五年级 · 立体几何学
计算下面几何体的表面积和体积。

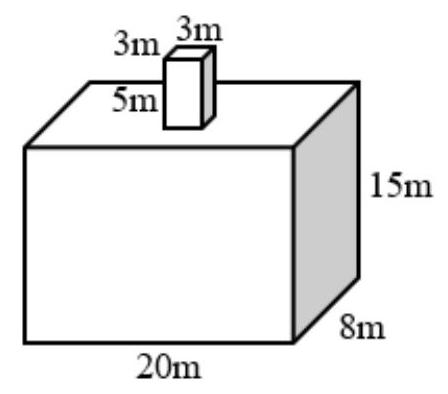
答案: 解$1220 \mathrm{~m}^{2} ; 2445 \mathrm{~m}^{3}$

【分析】长方体的表面积 $=($ 长 $\times$ 宽 + 宽 $\times$ 高 + 长 $\times$ 高 $) \times 2$, 长方体的体积 $=$ 长 $\times$ 宽 $\times$ 高, 几何体的表面积 $=$ 大长方体的表面积 + 小长方体 4 个侧面的面积, 几何体的体积 $=$ 大长方体的体积十小长方体的体积, 据此解答。

【详解】表面积： $(20 \times 8+20 \times 15+8 \times 15 ） \times 2+5 \times 3 \times 4$

$=(160+300+120) \times 2+5 \times 3 \times 4$

$=580 \times 2+5 \times 3 \times 4$

$=1160+60$

$=1220\left(\mathrm{~m}^{2}\right)$

体积: $20 \times 8 \times 15+5 \times 3 \times 3$

$=160 \times 15+15 \times 3$

$=2400+45$

$=2445\left(\mathrm{~m}^{3}\right)$

所以, 这个几何体的表面积是 $1220 \mathrm{~m}^{2}$, 体积是 $2445 \mathrm{~m}^{3}$ 。
解析: 解$1220 \mathrm{~m}^{2} ; 2445 \mathrm{~m}^{3}$

【分析】长方体的表面积 $=($ 长 $\times$ 宽十+宽 $\times$ 高 + 长 $\times$ 高 $) \times 2$, 长方体的体积 $=$ 长 $\times$ 宽 $\times$ 高, 几何体的表面积 $=$ 大长方体的表面积 + 小长方体 4 个侧面的面积, 几何体的体积 $=$ 大长方体的体积 + 小长方体的体积, 据此解答。

【详解】表面积： $(20 \times 8+20 \times 15+8 \times 15 ） \times 2+5 \times 3 \times 4$

$=(160+300+120) \times 2+5 \times 3 \times 4$

$=580 \times 2+5 \times 3 \times 4$

$=1160+60$

$=1220\left(\mathrm{~m}^{2}\right)$

体积: $20 \times 8 \times 15+5 \times 3 \times 3$

$=160 \times 15+15 \times 3$

$$
\begin{aligned}
& =2400+45 \\
& =2445\left(\mathrm{~m}^{3}\right)
\end{aligned}
$$

所以，这个几何体的表面积是 $1220 \mathrm{~m}^{2}$, 体积是 $2445 \mathrm{~m}^{3}$ 。